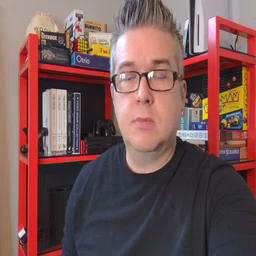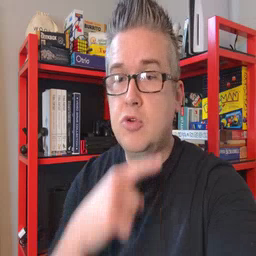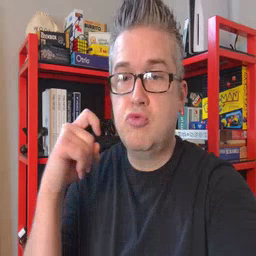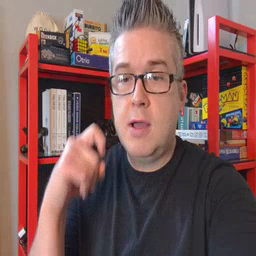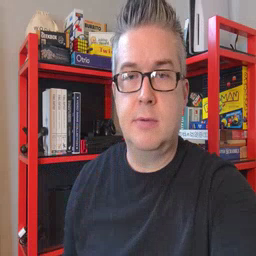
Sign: dry